Field crop: tomato
Growth stage: 1
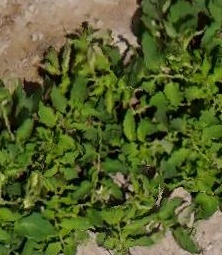
Species: tomato